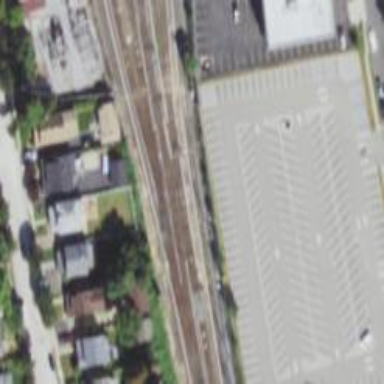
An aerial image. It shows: Electrified railway yard with rails.